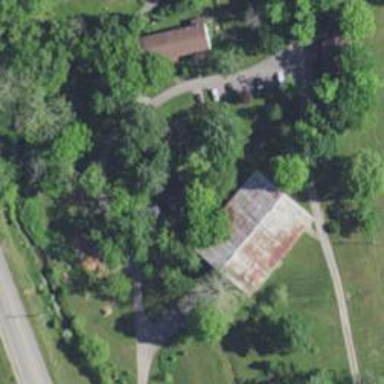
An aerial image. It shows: Historic church building.